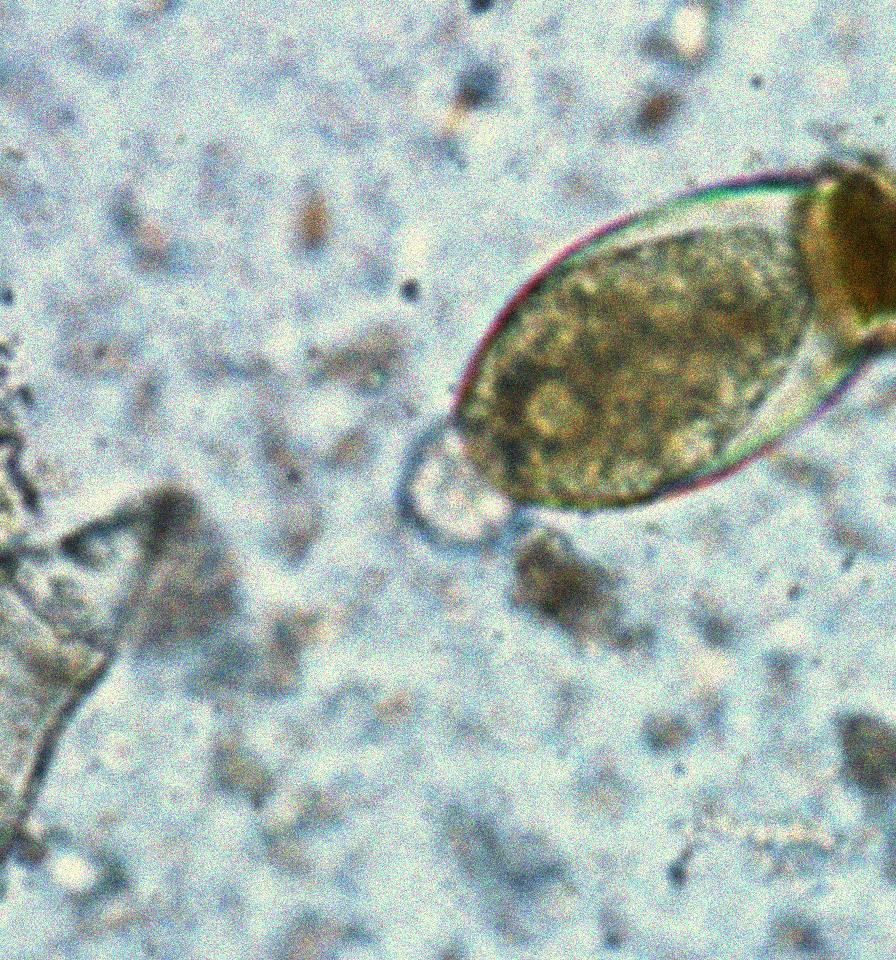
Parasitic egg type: Fasciolopsis buski